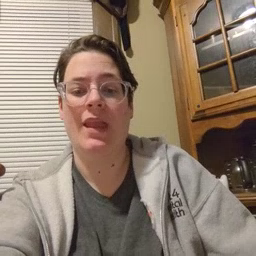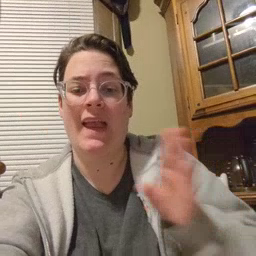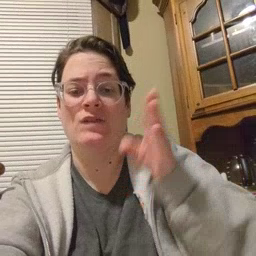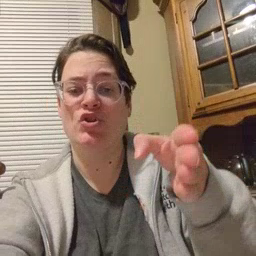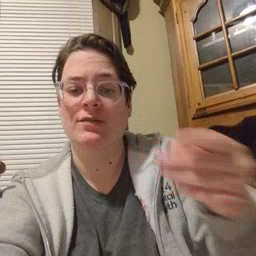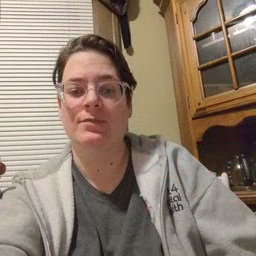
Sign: after